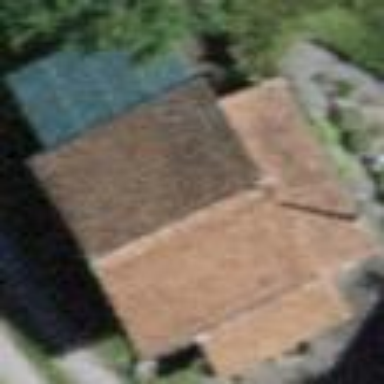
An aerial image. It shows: Barn.